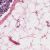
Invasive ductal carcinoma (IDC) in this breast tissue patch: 0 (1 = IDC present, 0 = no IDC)